Interaction volume radius: 10 \u00c5
Interaction volume height: 25 \u00c5
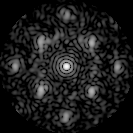
Disorder parameter: 0.4593